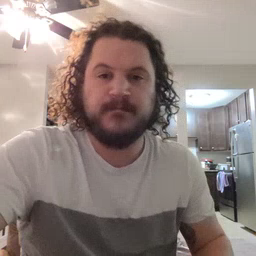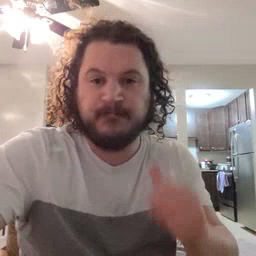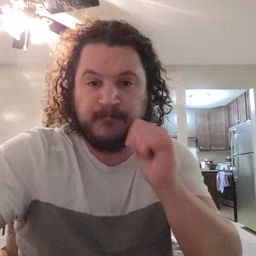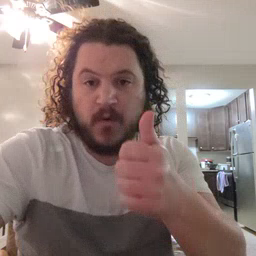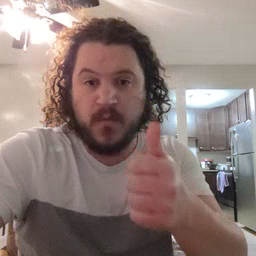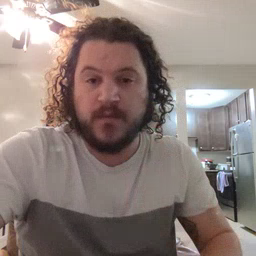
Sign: tomorrow